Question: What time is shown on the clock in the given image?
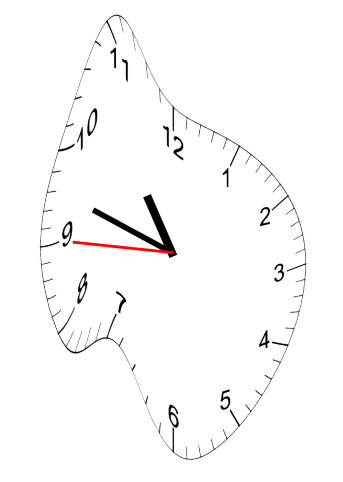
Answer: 10:47:45